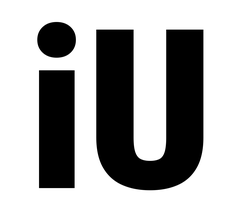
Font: Roboto_Condensed_Black